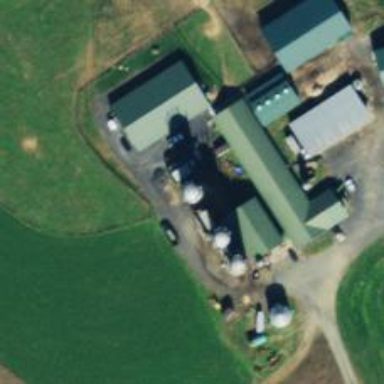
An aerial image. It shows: Silo.